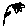
Label: flower